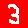
Digit: 3